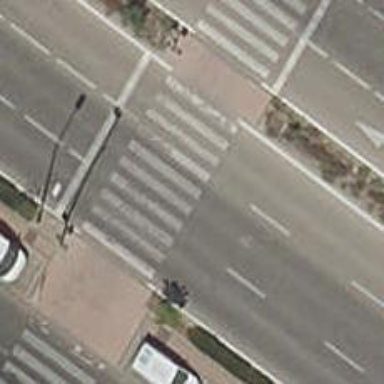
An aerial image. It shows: Road with traffic signals and zebra crossing with traffic signals.